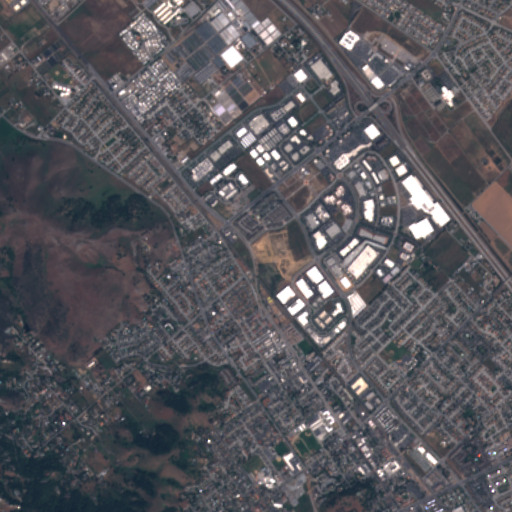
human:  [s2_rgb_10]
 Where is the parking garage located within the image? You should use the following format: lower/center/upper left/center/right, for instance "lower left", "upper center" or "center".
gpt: The parking garage is located in the lower right of the image.
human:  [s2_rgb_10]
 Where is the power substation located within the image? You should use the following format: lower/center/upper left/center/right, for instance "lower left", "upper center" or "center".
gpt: The power substation is located in the lower center of the image.
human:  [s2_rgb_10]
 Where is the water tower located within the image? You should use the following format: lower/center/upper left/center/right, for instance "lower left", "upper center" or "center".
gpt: The water tower is located in the center of the image.
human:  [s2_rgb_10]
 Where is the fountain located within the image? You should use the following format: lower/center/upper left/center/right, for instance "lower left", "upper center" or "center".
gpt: The fountain is located in the lower right of the image.
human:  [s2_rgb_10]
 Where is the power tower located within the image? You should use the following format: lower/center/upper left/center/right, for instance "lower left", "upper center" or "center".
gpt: There is no power tower in the image.